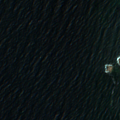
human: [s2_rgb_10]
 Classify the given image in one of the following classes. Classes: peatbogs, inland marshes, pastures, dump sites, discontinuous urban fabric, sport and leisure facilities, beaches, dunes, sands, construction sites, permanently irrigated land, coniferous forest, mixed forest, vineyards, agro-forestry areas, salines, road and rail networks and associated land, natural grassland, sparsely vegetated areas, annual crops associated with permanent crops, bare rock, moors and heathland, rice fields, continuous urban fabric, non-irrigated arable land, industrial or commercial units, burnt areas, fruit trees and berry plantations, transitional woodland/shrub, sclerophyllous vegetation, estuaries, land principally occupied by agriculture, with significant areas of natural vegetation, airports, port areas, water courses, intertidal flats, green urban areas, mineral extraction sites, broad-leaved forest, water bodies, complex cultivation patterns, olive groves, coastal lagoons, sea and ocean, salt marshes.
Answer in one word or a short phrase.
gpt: sea and ocean